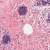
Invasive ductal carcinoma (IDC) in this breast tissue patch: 1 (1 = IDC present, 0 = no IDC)